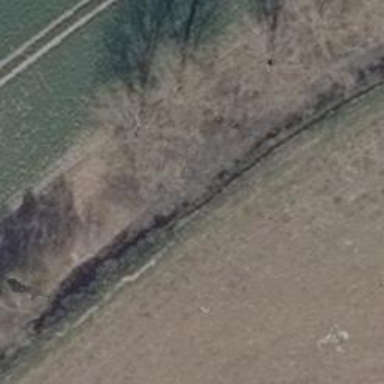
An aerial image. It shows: Row of deciduous broadleaved trees.